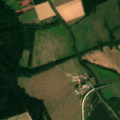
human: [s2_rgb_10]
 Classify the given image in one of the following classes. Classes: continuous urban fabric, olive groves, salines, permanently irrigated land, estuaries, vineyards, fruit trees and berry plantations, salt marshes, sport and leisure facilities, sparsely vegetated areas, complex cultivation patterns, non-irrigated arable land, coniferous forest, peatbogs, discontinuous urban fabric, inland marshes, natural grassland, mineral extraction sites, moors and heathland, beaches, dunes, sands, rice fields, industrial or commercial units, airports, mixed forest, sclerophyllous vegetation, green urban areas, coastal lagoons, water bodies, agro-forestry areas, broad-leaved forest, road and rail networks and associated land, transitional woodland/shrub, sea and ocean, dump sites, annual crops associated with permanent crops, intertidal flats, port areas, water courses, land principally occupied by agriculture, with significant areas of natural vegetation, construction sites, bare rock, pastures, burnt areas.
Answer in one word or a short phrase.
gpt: non-irrigated arable land, pastures, broad-leaved forest, coniferous forest, mixed forest